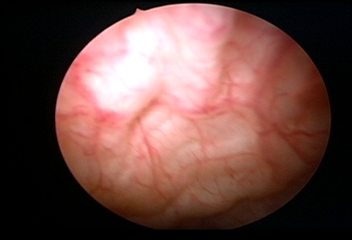
Modality: WLC
Class: Normal mucosa
Bladder cancer association: No